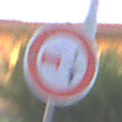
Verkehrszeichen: VerbotUeberholenEinspurigeFahrzeuge
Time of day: SunriseSunset
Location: Outdoor (Urban)
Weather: Clear
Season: NotSpecified
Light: Natural